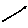
Label: line